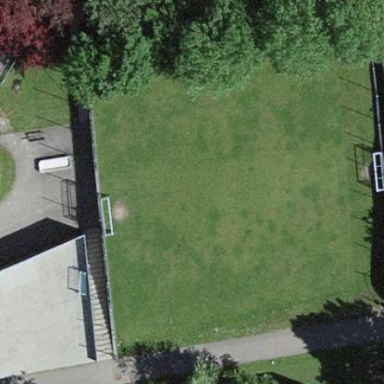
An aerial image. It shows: Grass pitch designated as leisure land.